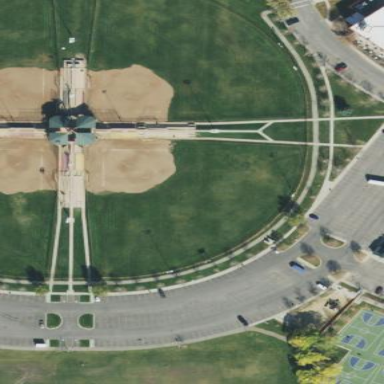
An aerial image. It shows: Baseball pitch for leisure and sports activities.